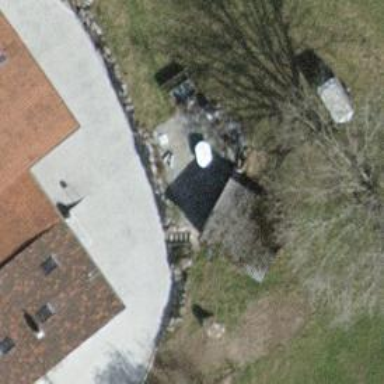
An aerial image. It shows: Driveway made of paving stones.